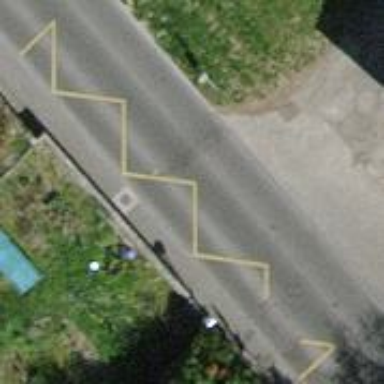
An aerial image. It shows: Public transport stop position.